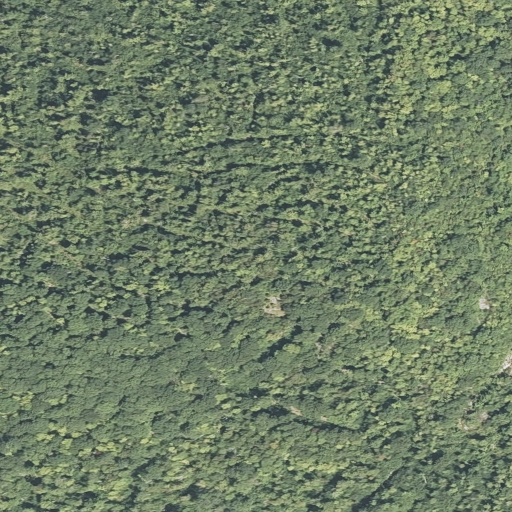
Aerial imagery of mountain in Maine named Fifth Lake Mountain containing deciduous forest and mixed forest